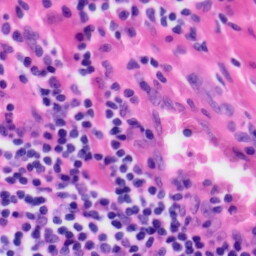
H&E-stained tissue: Tonsil